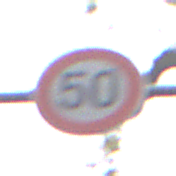
Verkehrszeichen: Geschwindigkeit50
Umgebung: Outdoor, Nature
Tageszeit: Midday
Wetter: Overcast
Licht: Natural
Jahreszeit: Autumn
Kontrast: LowContrast